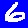
Digit: 6